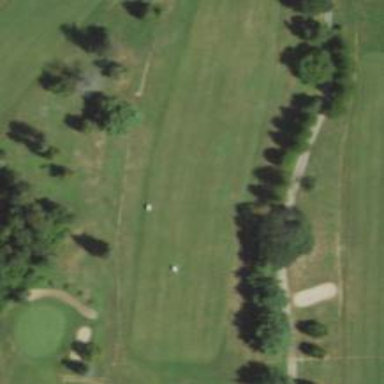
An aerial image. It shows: Rough golf area with grass surface.